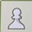
Piece: wP